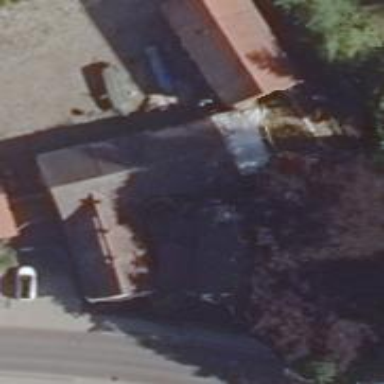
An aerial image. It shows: Building with gabled roof.